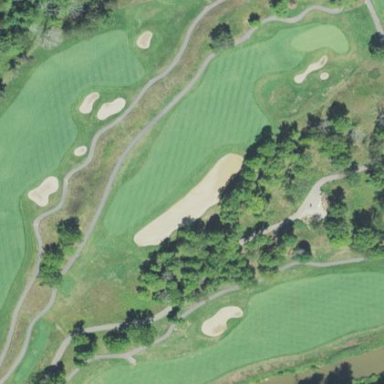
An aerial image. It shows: Area with grass used as rough in golf course.